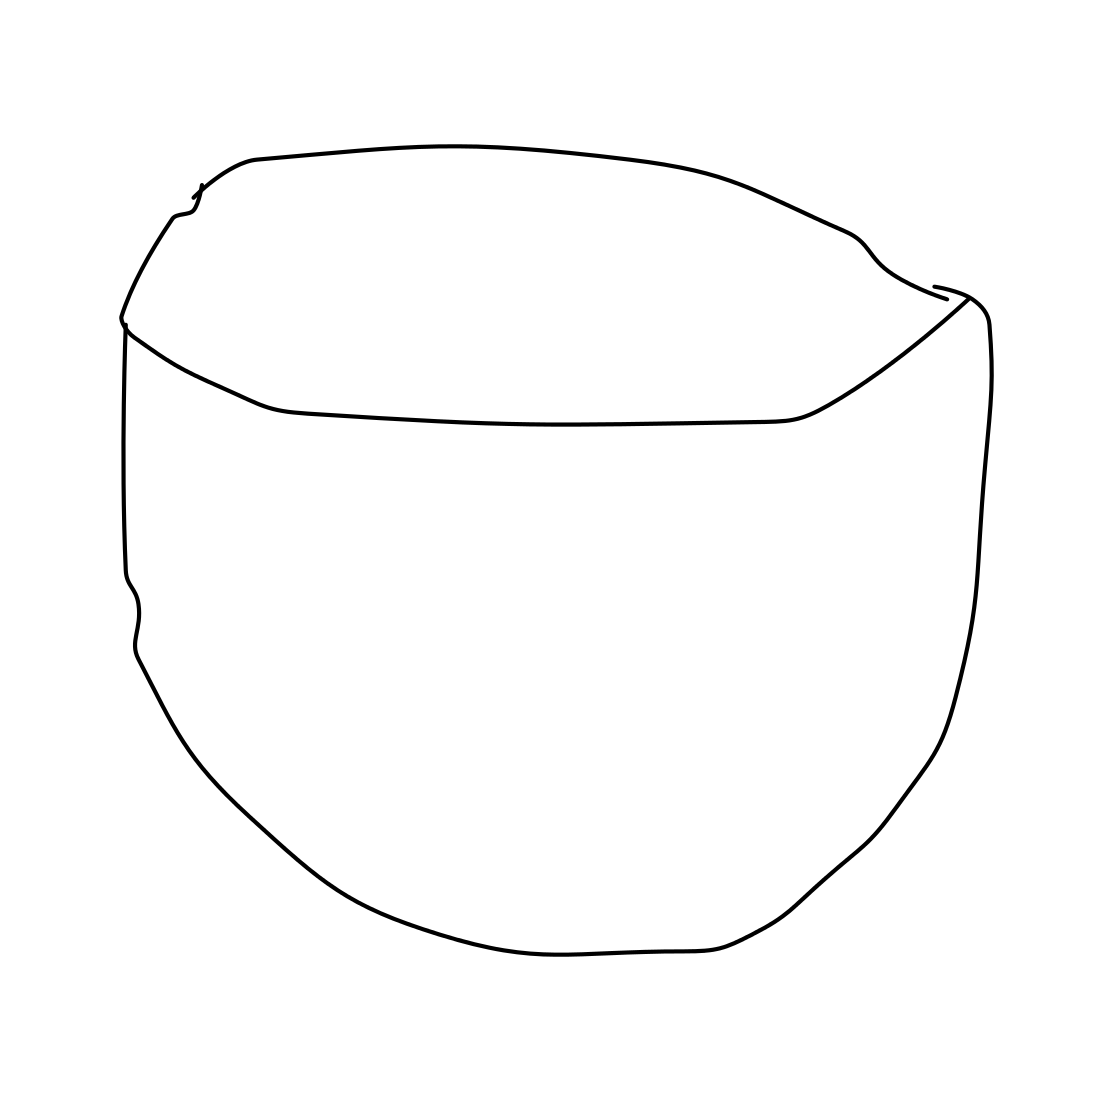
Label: bowl